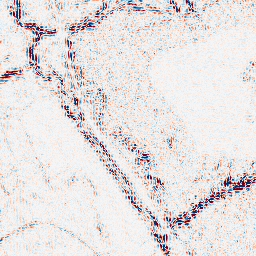
Category: wavelet
Decomposition family: wavelet_biorthogonal
Decomposition parameters: wavelet: bior3.5
level: 2
Upsampling method: lanczos
Upsampling parameters: scale: 2
Upsampling scale: 2